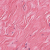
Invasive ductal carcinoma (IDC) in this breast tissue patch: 0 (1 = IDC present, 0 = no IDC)